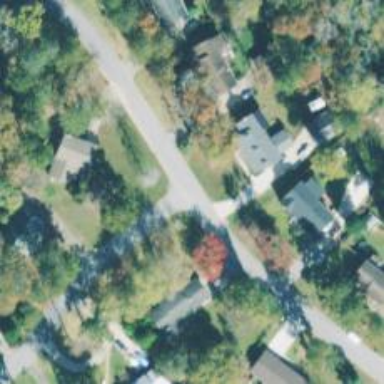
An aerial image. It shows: Residential road.